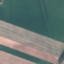
Label: AnnualCrop